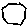
Label: hexagon